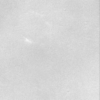
Label: dusty